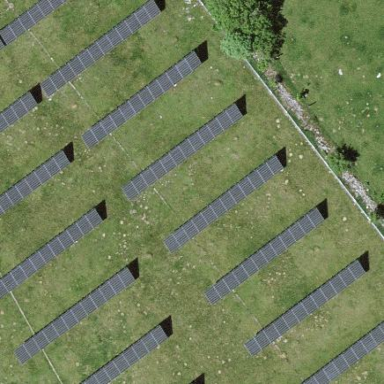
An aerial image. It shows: Solar power generator utilizing photovoltaic technology with solar photovoltaic panels.